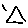
Label: triangle